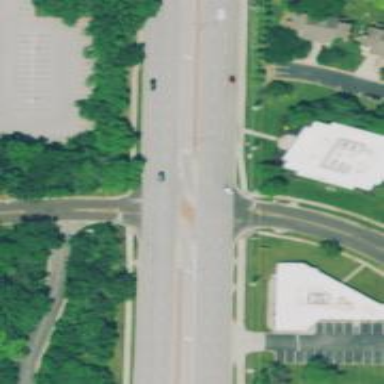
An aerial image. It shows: Dash road marking.